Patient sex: F
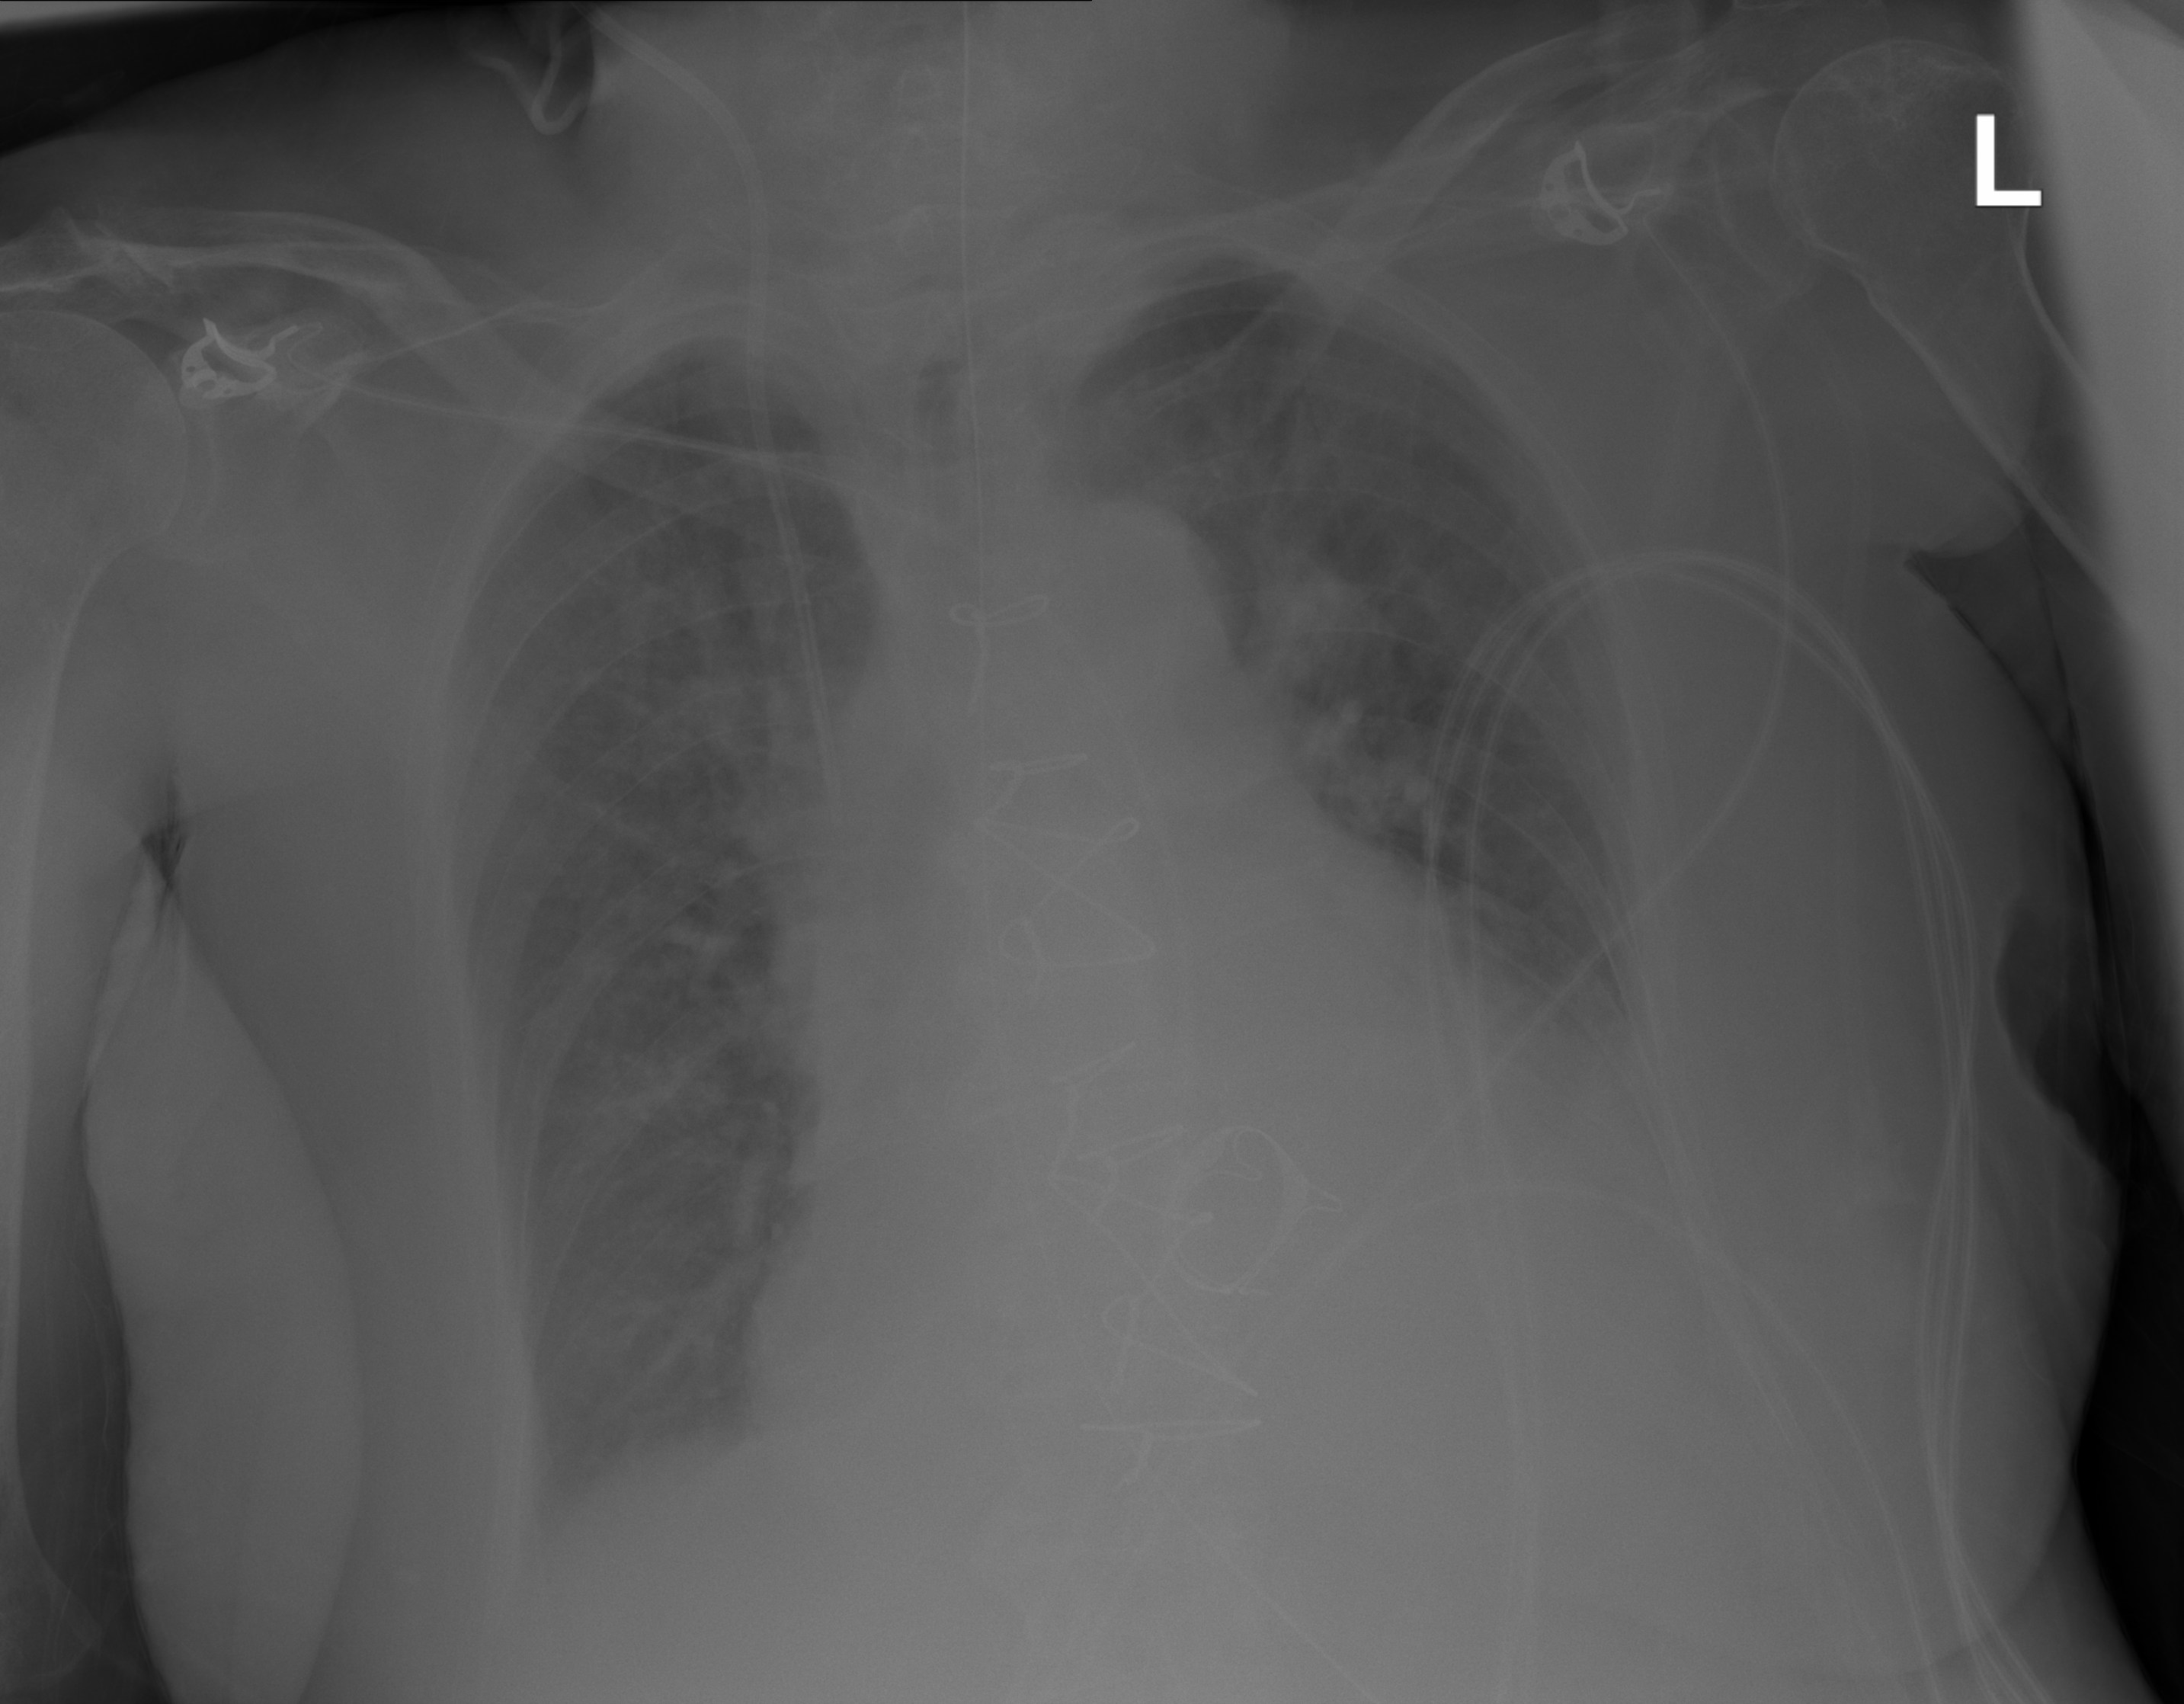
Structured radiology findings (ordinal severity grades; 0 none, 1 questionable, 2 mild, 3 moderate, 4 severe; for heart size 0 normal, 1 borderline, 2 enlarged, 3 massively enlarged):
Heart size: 2
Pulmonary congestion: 2
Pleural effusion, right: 2
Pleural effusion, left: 1
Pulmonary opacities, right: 2
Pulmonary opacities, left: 2
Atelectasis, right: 2
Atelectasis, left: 2